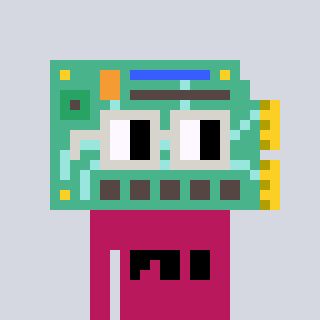
a pixel art character with square light gray glasses, a chipboard-shaped head and a darkpink-colored body on a cool background